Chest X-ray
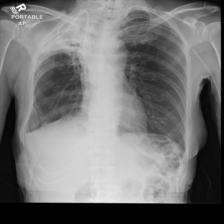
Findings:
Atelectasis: negative
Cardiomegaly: negative
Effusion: negative
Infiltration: negative
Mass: negative
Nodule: negative
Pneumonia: negative
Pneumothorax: negative
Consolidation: negative
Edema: negative
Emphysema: negative
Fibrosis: negative
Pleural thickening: negative
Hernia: negative